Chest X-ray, AP view. Patient: 34 years old, sex M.
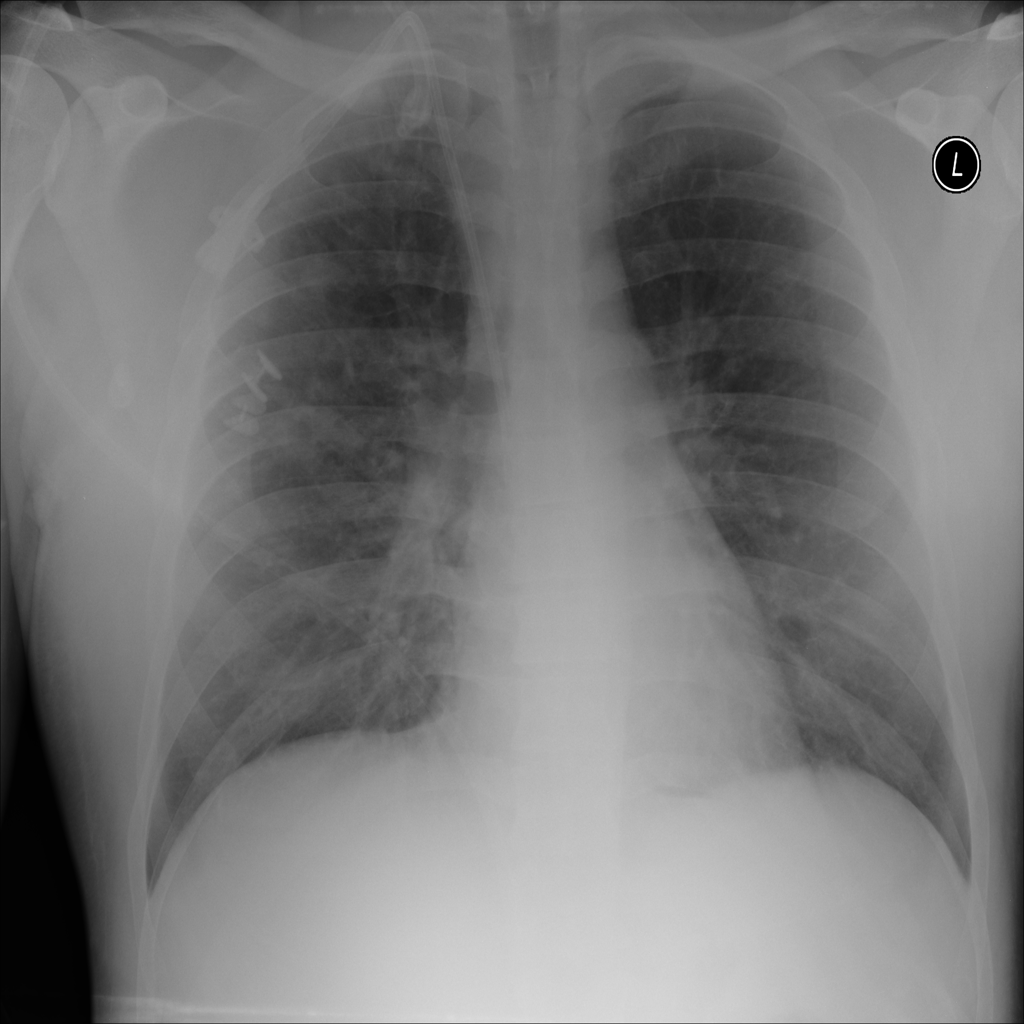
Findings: Edema, Infiltration